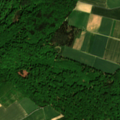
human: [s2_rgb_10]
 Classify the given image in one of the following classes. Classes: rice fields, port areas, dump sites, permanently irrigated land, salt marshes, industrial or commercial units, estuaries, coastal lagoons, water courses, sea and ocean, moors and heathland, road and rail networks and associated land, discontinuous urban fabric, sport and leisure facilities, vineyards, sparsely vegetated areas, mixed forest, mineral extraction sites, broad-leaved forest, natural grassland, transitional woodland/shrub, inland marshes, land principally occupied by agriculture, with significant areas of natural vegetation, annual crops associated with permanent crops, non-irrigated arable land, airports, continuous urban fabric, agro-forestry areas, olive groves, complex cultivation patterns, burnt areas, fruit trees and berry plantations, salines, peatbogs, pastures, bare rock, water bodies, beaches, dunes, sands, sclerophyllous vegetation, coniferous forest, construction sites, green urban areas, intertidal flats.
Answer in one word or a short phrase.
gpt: non-irrigated arable land, broad-leaved forest